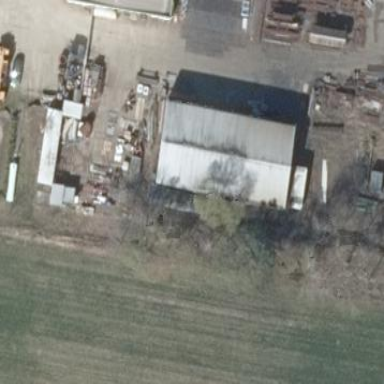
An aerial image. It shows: Industrial building.